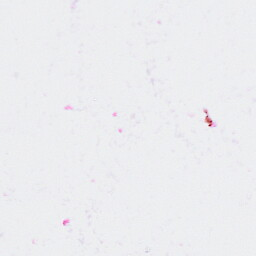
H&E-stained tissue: Breast